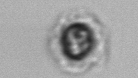
Label: Emiliania_huxleyi